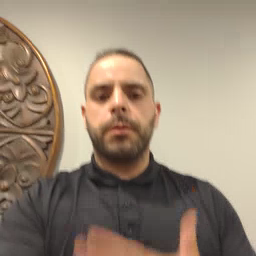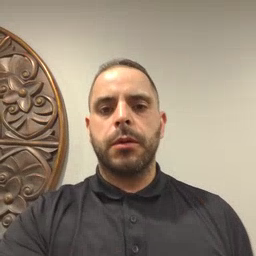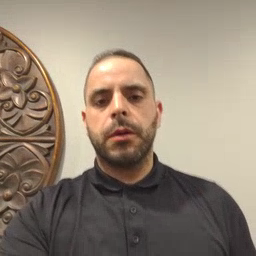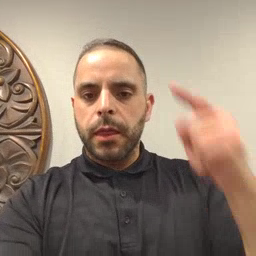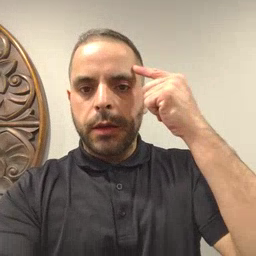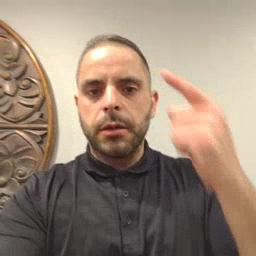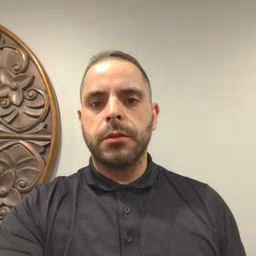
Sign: think